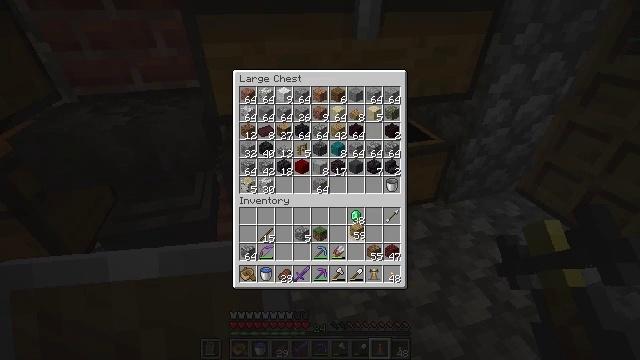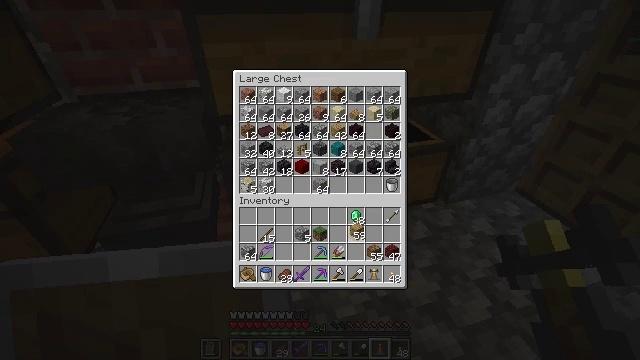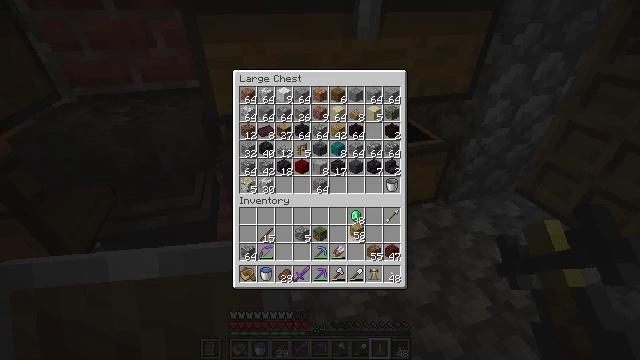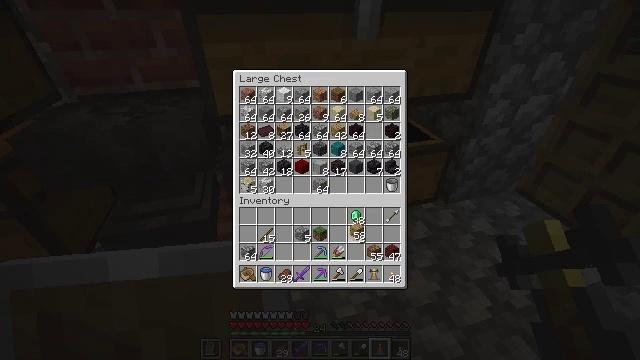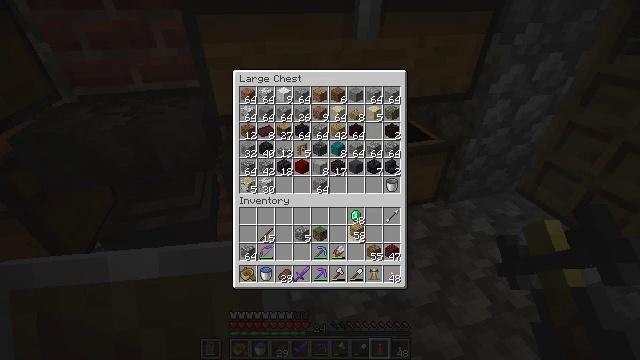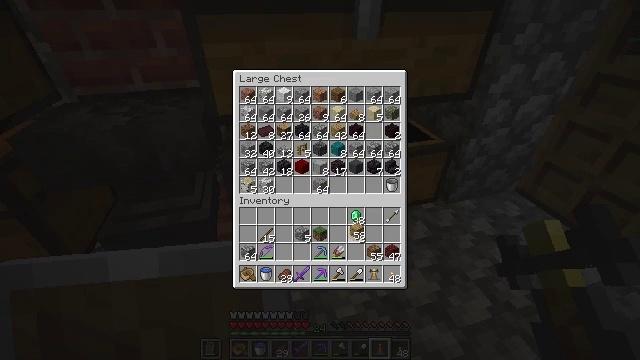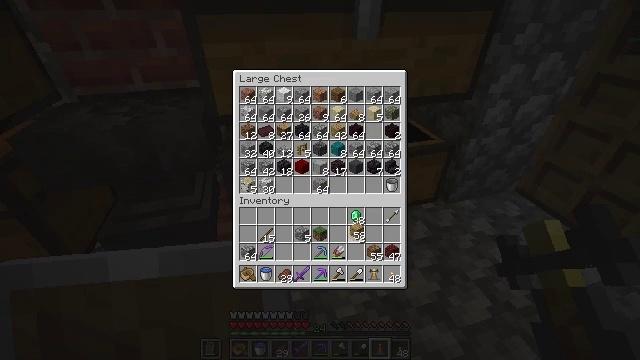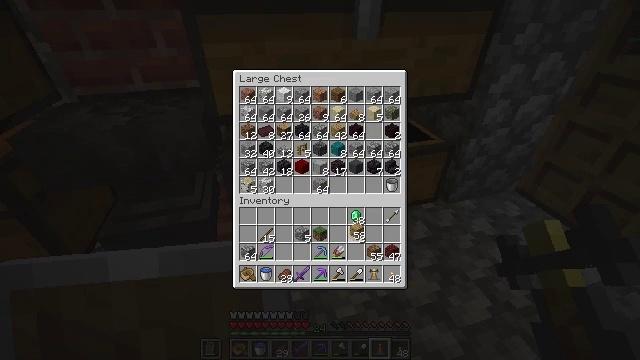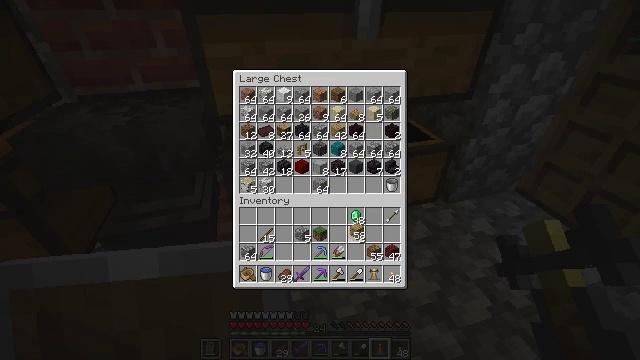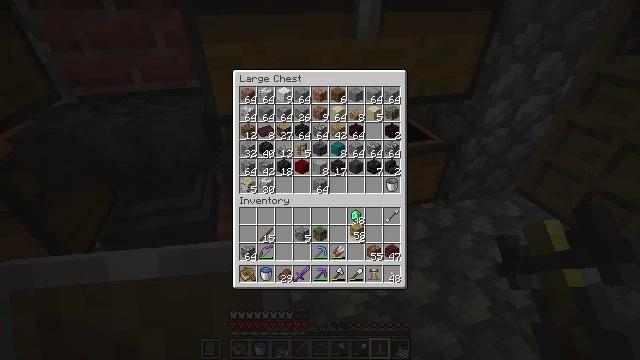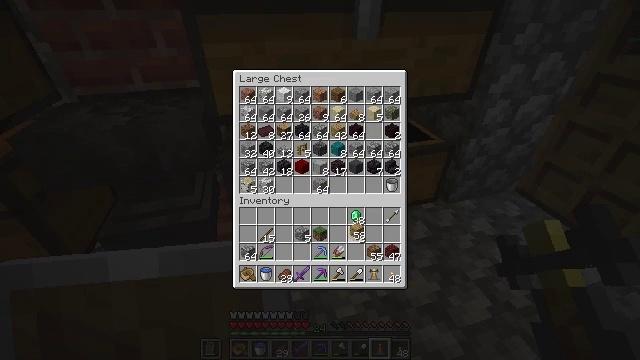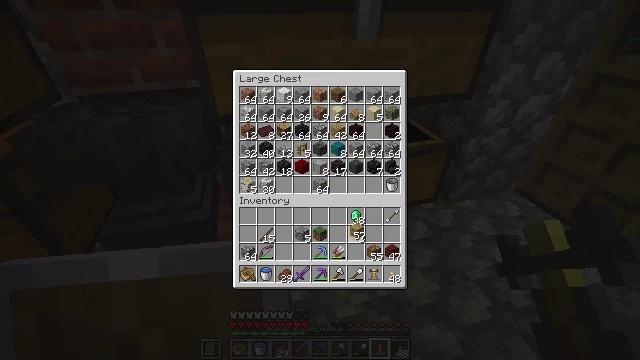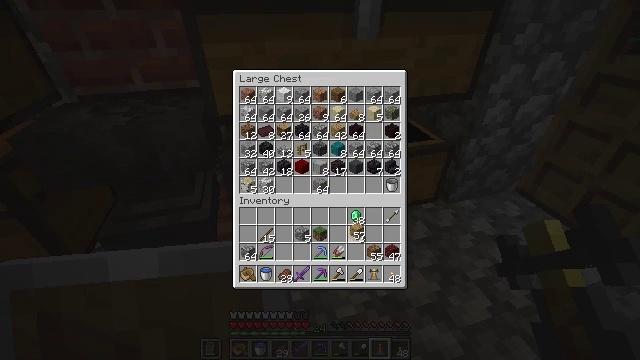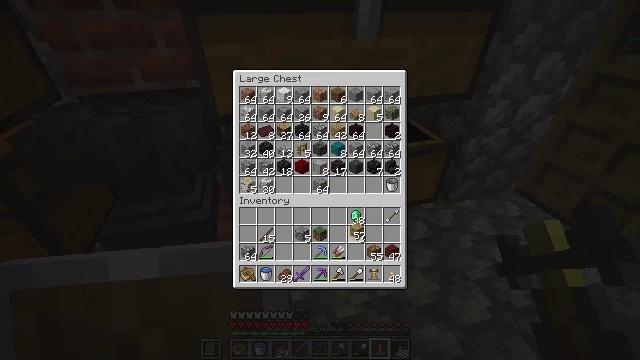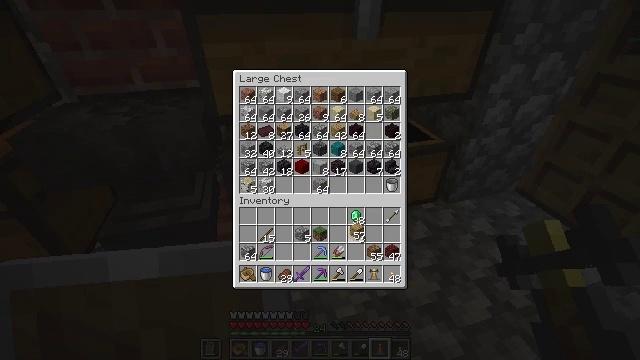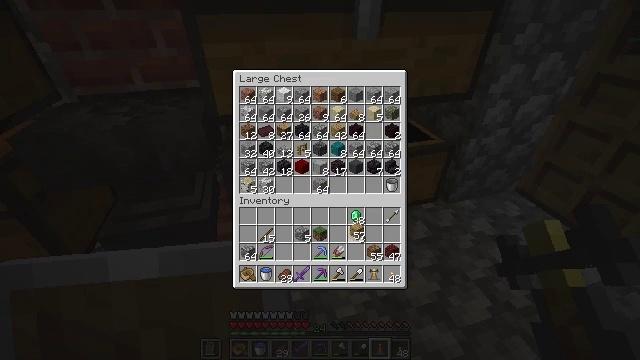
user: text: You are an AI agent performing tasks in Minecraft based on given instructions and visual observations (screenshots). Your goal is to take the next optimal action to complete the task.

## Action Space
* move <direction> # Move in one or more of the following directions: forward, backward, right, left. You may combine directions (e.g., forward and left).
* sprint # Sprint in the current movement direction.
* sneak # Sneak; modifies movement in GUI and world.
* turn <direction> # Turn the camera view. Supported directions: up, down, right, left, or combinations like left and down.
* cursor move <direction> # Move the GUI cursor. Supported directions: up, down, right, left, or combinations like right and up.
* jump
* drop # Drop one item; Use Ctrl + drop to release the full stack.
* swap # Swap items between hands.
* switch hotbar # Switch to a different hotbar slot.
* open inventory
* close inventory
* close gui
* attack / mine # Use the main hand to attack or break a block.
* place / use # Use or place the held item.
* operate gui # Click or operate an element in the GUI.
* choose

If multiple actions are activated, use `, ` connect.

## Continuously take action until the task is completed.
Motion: motion action
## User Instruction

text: Open the crafting table and craft a fletching table.
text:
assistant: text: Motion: use / place
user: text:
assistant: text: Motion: no_op
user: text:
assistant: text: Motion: no_op
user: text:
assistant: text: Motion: no_op
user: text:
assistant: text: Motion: no_op
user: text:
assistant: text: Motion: no_op
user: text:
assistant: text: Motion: no_op
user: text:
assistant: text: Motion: use / place
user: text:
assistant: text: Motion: use / place
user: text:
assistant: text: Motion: use / place
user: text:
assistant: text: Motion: no_op
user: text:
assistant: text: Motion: no_op
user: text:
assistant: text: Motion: no_op
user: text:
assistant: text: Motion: no_op
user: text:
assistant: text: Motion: no_op
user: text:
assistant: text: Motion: no_op
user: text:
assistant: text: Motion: use / place
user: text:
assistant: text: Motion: use / place
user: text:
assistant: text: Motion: use / place
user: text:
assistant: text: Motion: no_op
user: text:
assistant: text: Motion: no_op
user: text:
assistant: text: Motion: no_op
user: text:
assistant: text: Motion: no_op
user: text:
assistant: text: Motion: no_op
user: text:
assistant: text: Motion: no_op
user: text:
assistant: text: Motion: turn up
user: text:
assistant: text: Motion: turn up
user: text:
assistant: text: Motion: turn up
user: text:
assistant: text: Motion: no_op
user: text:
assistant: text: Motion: no_op